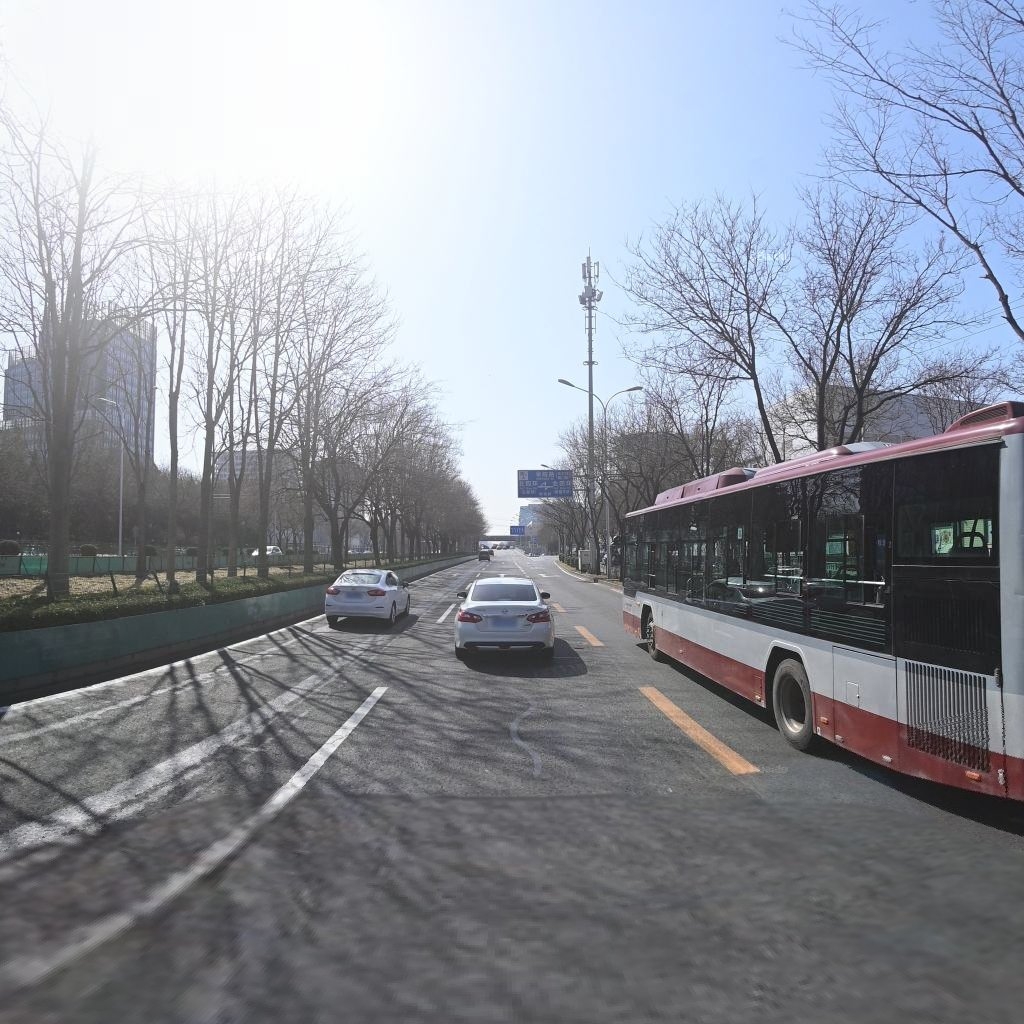
Region: Haidian
Road damage annotations: longitudinal patch